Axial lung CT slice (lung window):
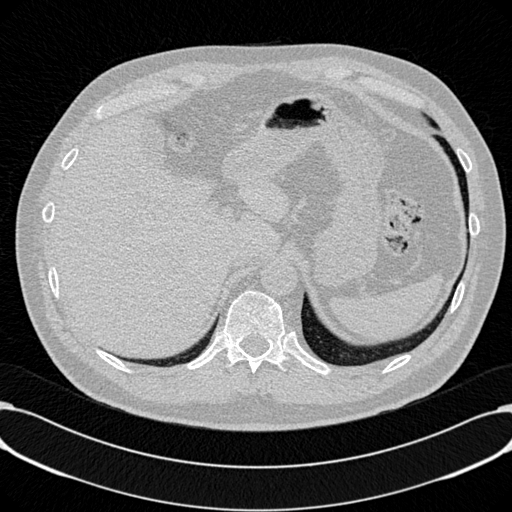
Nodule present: no